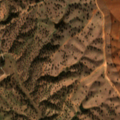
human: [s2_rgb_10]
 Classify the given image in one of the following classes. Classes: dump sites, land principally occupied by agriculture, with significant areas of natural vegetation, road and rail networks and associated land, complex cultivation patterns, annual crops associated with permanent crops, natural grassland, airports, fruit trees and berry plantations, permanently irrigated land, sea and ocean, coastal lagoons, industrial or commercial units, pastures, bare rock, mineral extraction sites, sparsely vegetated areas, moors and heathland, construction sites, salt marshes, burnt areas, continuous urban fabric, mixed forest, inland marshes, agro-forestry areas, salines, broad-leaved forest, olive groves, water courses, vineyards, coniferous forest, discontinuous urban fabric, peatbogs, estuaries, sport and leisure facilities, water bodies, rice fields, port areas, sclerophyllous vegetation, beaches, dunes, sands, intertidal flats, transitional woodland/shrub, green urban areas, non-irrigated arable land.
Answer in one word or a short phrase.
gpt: non-irrigated arable land, agro-forestry areas